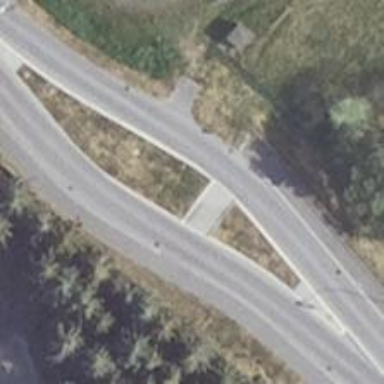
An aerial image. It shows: Primary highway with separate lanes for both sidewalk and cycleway.